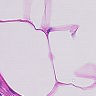
Metastatic tissue present: no